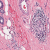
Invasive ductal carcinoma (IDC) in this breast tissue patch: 0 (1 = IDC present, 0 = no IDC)